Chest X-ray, PA view. Patient: 72 years old, sex M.
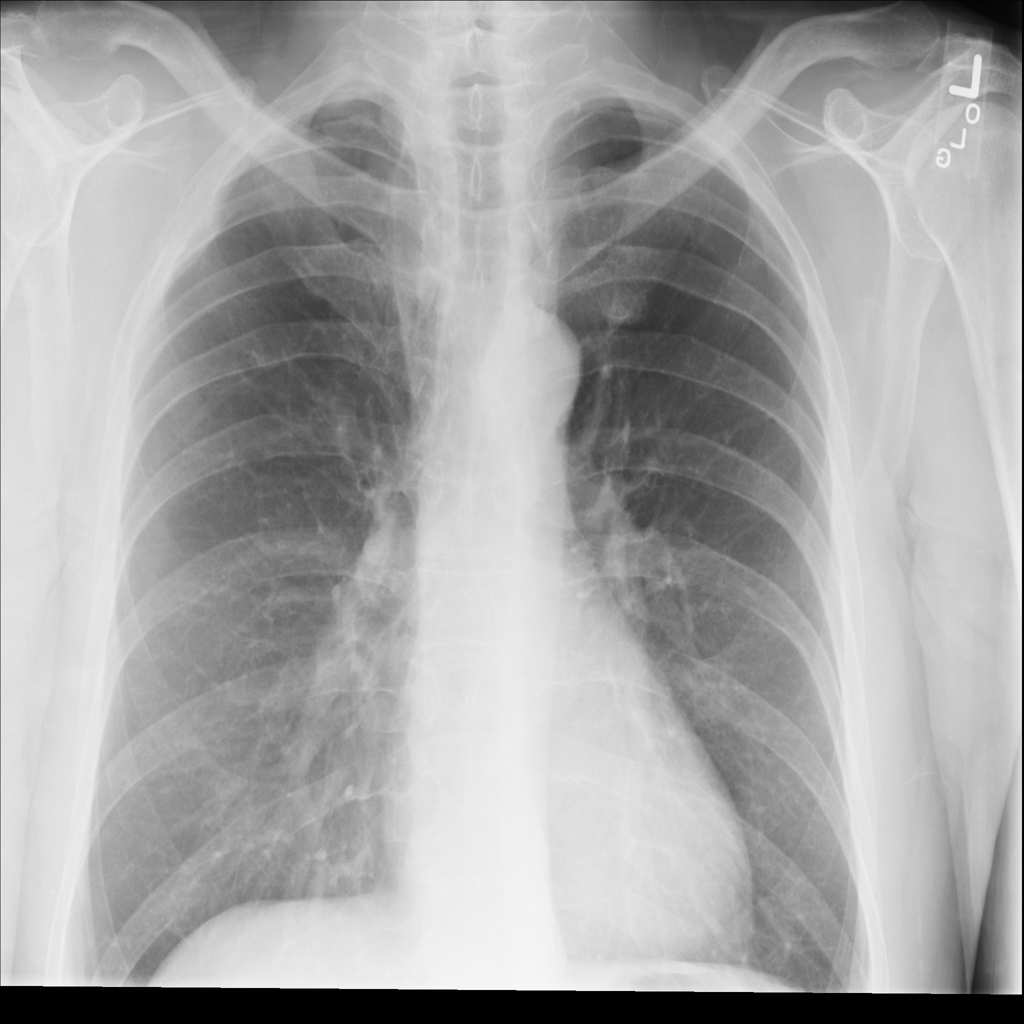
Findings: Mass